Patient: sex M, age 44
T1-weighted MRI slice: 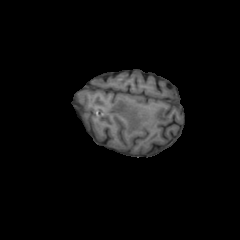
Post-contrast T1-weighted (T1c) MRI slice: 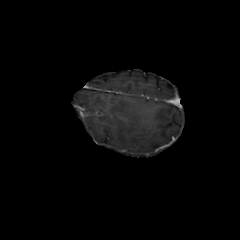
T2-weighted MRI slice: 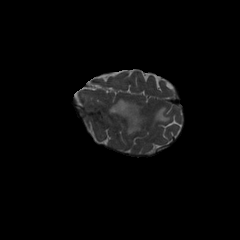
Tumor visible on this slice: yes
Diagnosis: Glioblastoma, IDH-wildtype
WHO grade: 4